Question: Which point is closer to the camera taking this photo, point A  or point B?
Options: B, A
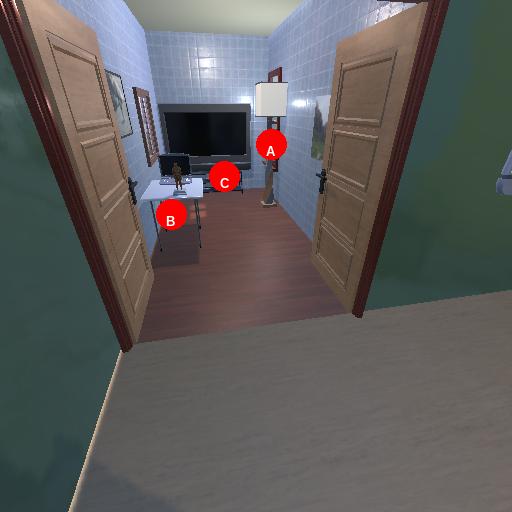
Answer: B